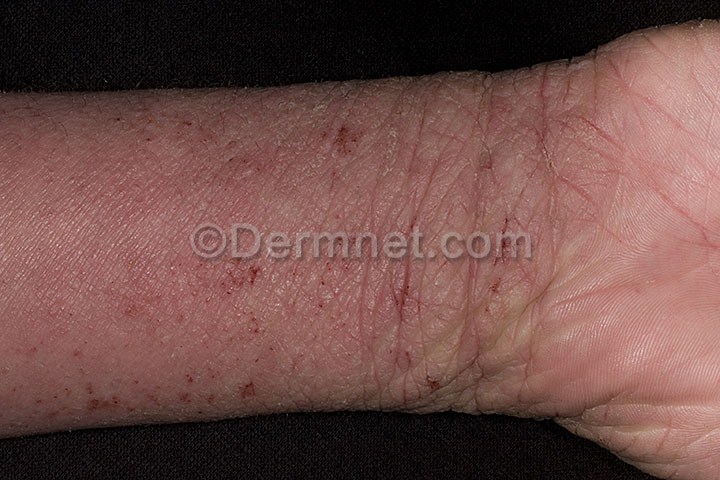
Disease: Atopic Dermatitis Photos